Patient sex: M
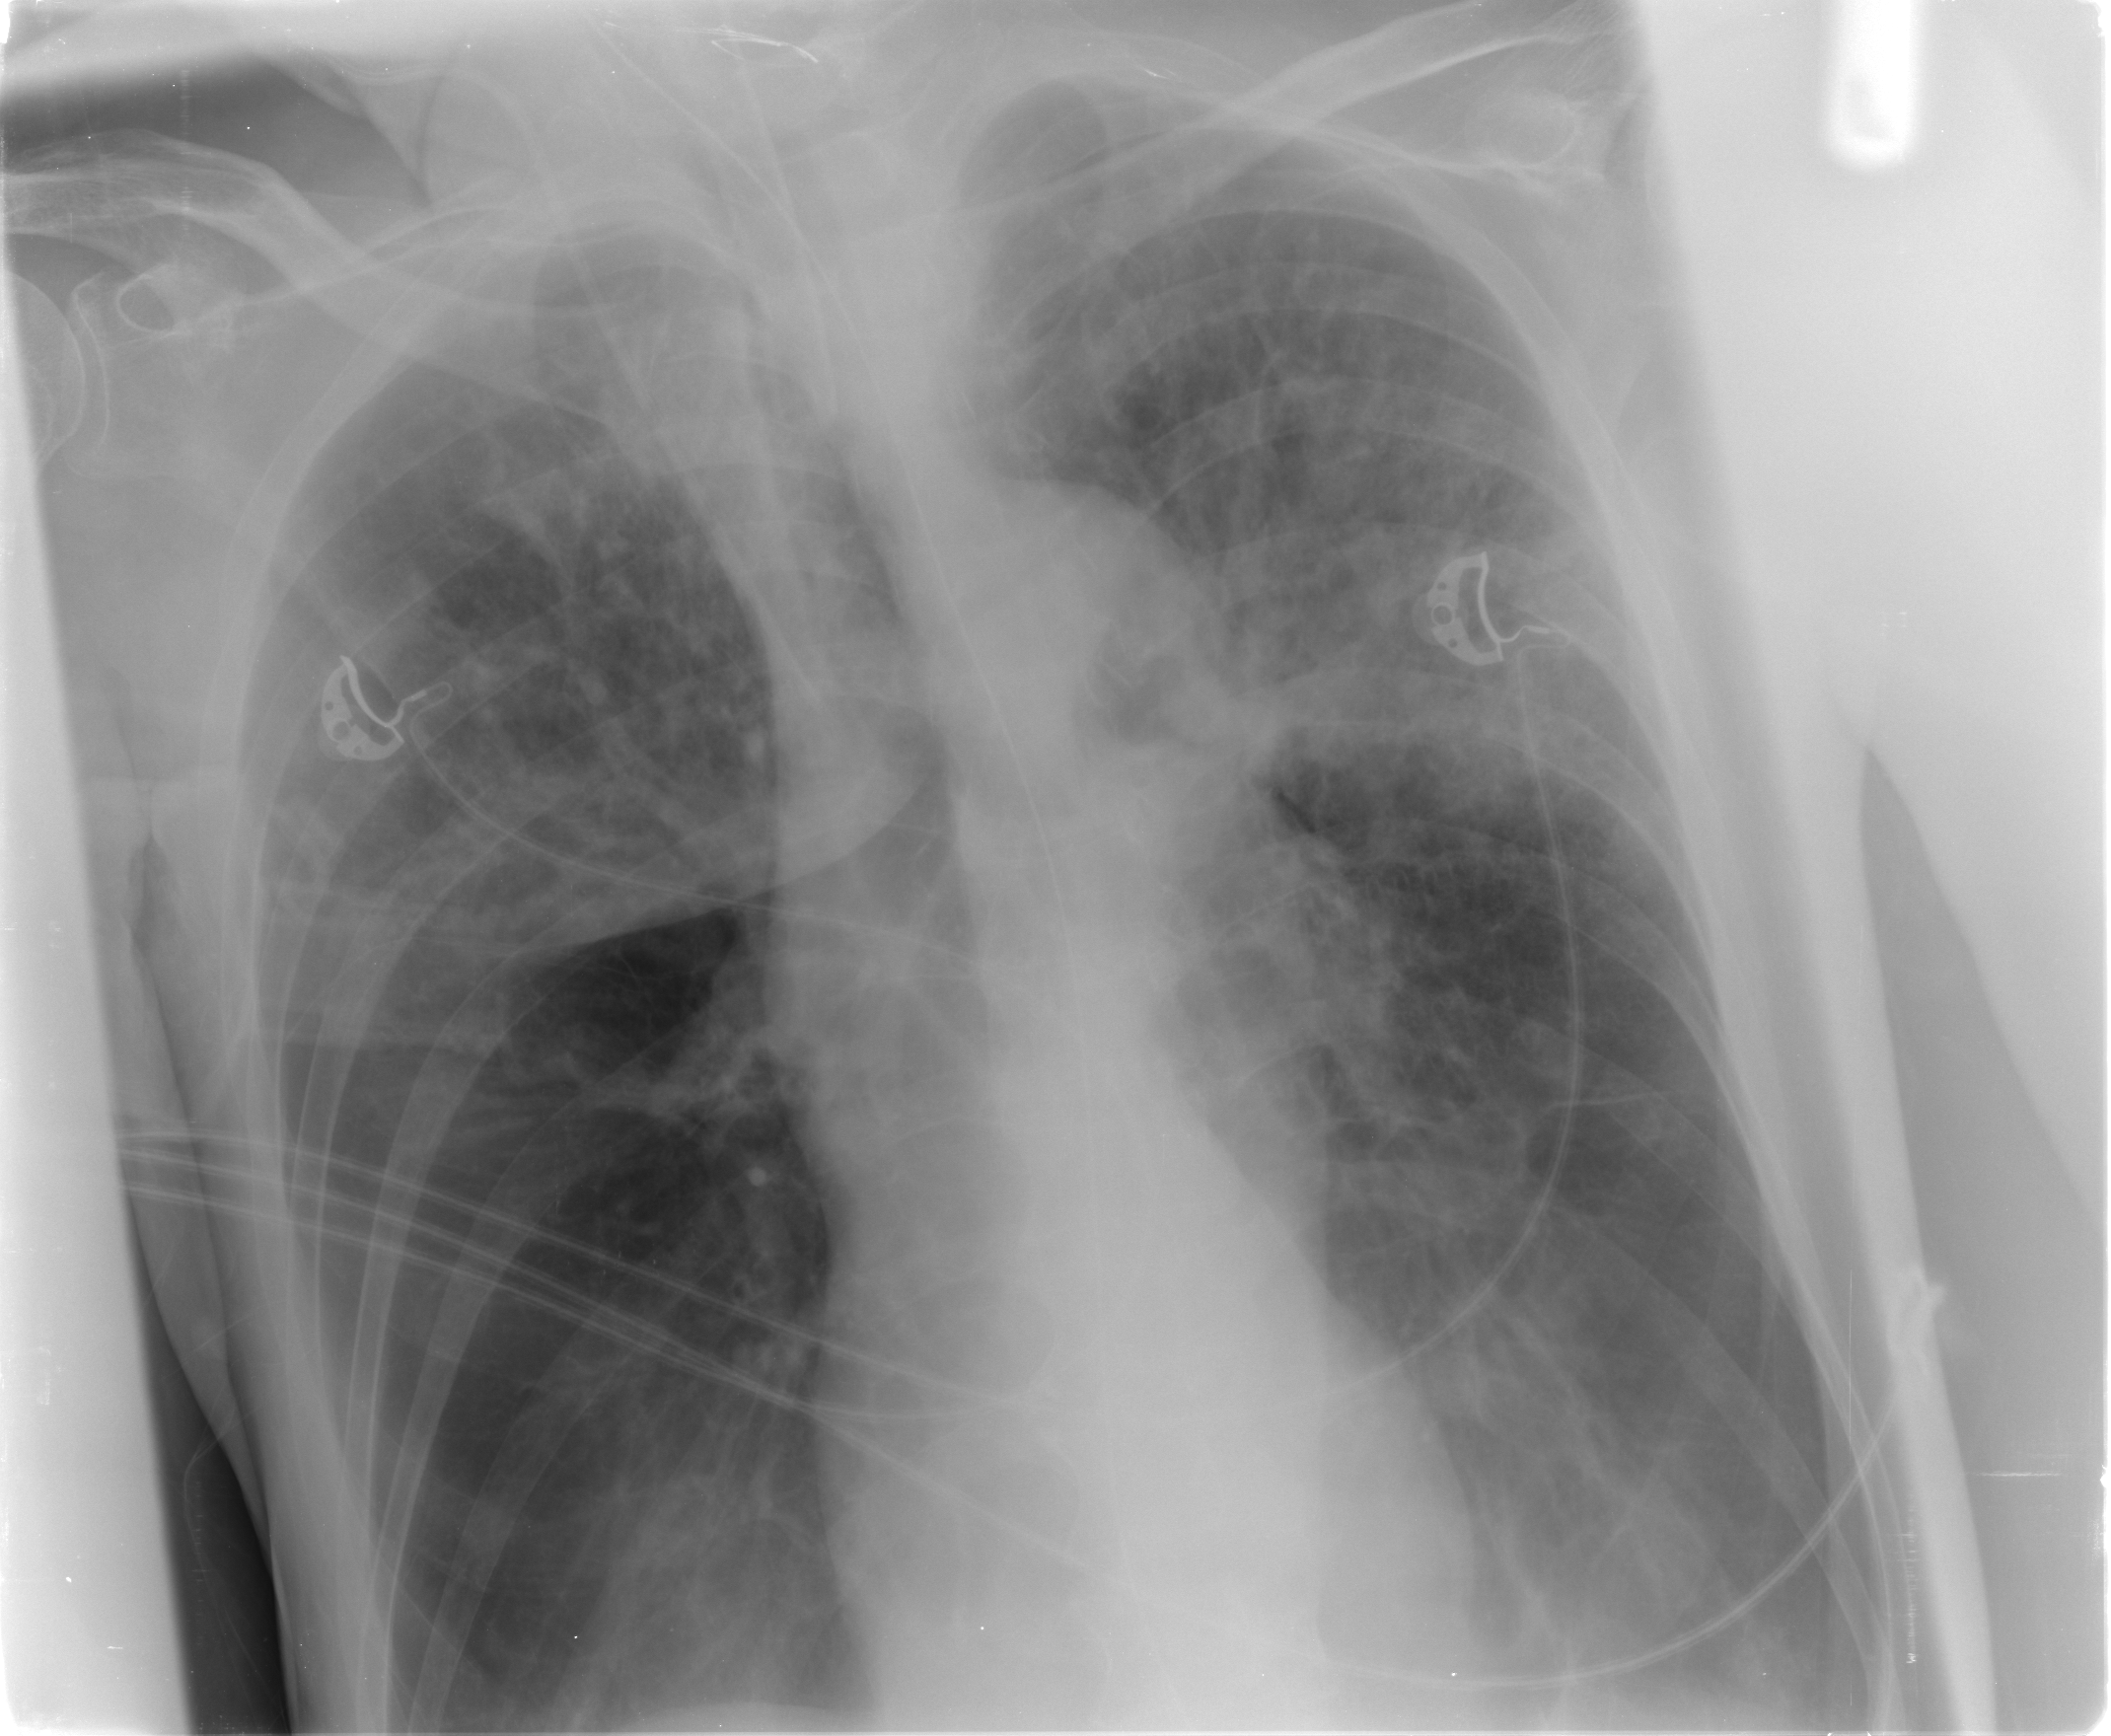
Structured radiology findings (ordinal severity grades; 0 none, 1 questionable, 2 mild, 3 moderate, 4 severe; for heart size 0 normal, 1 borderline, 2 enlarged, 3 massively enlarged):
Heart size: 0
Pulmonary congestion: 0
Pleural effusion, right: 0
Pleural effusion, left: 0
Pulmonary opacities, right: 4
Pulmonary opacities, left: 4
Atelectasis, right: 3
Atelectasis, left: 3